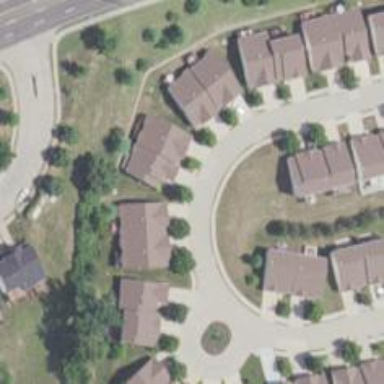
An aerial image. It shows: Residential road with separate sidewalk.